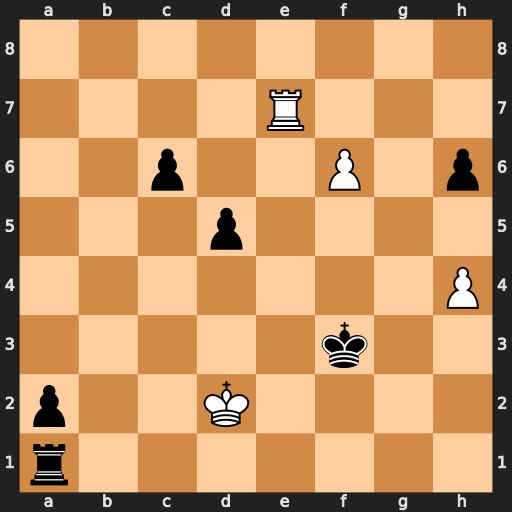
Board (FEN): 8/4R3/2p2P1p/3p4/7P/5k2/p2K4/r7
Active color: w
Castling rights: -
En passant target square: -
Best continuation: f7 Rd1+ Kc2 Kg4 f8=Q